【题型】选择题　【知识点】平面几何　【难度】medium
如图，四边形$ABCD$的对角线$AC$与$BD$相交于点$O$，$OA = 2$，$OB = 3$，$OC = 6$，$OD = 4$，那么下列结论中，错误的是（\quad ）

A. $\frac{AB}{CD} = \frac{1}{2}$\quad\quad
B. $\frac{C_{\triangle AOD}}{C_{\triangle BOC}} = \frac{2}{3}$\quad\quad
C. $S_{\triangle AOD} + S_{\triangle BOC} = S_{\triangle COD}$\quad\quad
D. $S_{\triangle ABC} = S_{\triangle COD}$\quad\quad
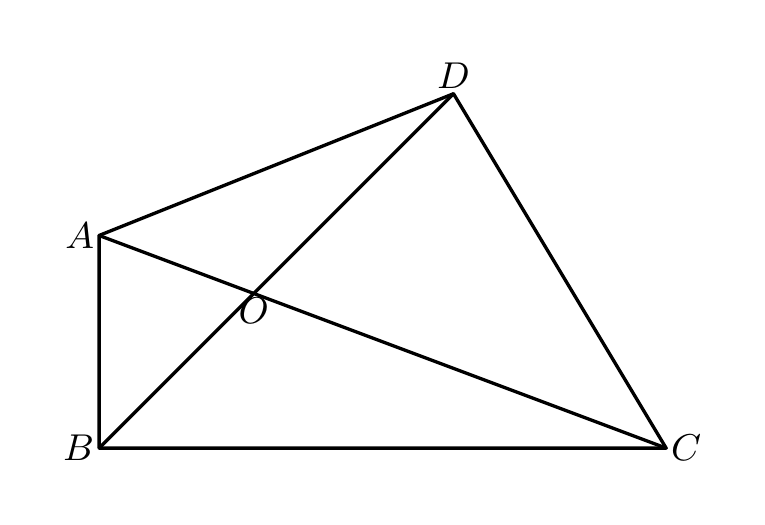
【解答】
【答案】C

【分析】本题考查了相似三角形的性质与判定，熟练掌握相似三角形的性质与判定是解题的关键。先证出$\triangle OAB \backsim \triangle ODC$和$\triangle OAD \backsim \triangle OBC$，再根据相似三角形的性质，对选项逐个分析判断即可得出结论。

【详解】解：$\because OA = 2$，$OB = 3$，$OC = 6$，$OD = 4$，

$\therefore \frac{OA}{OD} = \frac{OB}{OC} = \frac{1}{2}$，$\frac{OA}{OB} = \frac{OD}{OC} = \frac{2}{3}$，

又$\because \angle AOB = \angle DOC$，$\angle AOD = \angle BOC$，

$\therefore \triangle OAB \backsim \triangle ODC$，$\triangle OAD \backsim \triangle OBC$，

$\therefore \frac{AB}{CD} = \frac{OA}{OD} = \frac{1}{2}$，故A选项结论正确，不符合题意；
$\frac{C_{\triangle AOD}}{C_{\triangle BOC}} = \frac{OA}{OB} = \frac{2}{3}$，故B选项结论正确，不符合题意；

$\because \frac{S_{\triangle AOD}}{S_{\triangle COD}} = \frac{OA}{OC} = \frac{2}{6} = \frac{1}{3}$，$\frac{S_{\triangle AOD}}{S_{\triangle BOC}} = \left(\frac{OD}{OC}\right)^2 = \left(\frac{2}{3}\right)^2 = \frac{4}{9}$，

$\therefore S_{\triangle COD} = 3S_{\triangle AOD}$，$S_{\triangle BOC} = \frac{9}{4}S_{\triangle AOD}$，

$\therefore S_{\triangle AOD} + S_{\triangle BOC} = \frac{13}{4}S_{\triangle AOD} \neq S_{\triangle COD}$，故C选项结论错误，符合题意；

$\because \frac{S_{\triangle AOB}}{S_{\triangle ABC}} = \frac{OA}{AC} = \frac{2}{2+6} = \frac{1}{4}$，$\frac{S_{\triangle AOB}}{S_{\triangle COD}} = \left(\frac{OA}{OD}\right)^2 = \left(\frac{1}{2}\right)^2 = \frac{1}{4}$，

$\therefore S_{\triangle ABC} = 4S_{\triangle AOB}$，$S_{\triangle COD} = 4S_{\triangle AOB}$，

$\therefore S_{\triangle ABC} = S_{\triangle COD}$，故D选项结论正确，不符合题意；

故选：C。